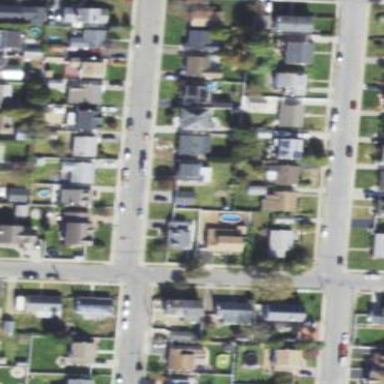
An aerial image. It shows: Sidewalk.